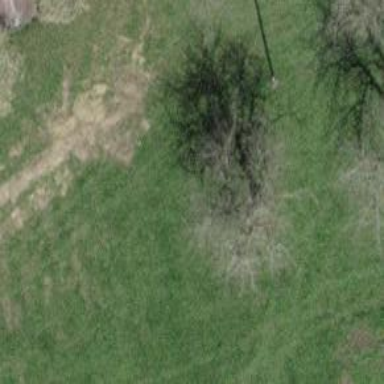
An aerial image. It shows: Beautiful tree in nature.